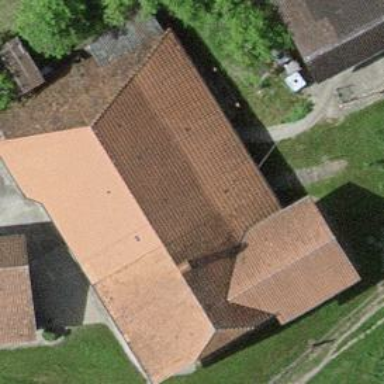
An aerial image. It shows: Farm building.